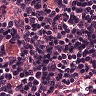
Metastatic tissue present: no